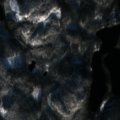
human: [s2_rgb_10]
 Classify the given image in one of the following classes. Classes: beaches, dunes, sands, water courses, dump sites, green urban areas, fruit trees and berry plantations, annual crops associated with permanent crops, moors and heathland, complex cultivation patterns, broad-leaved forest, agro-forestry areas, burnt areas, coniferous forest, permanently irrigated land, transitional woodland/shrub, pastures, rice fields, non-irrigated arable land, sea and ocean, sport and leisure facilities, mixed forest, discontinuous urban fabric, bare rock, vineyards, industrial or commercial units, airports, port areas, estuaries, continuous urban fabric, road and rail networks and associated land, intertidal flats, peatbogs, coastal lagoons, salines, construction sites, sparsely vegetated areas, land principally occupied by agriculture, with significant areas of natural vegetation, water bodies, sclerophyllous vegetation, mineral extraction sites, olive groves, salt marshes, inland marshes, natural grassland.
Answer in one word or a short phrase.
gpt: coniferous forest, transitional woodland/shrub, water bodies